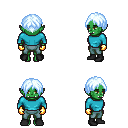
a pixel art fantasy rpg character, female body template, orc, green skin, teal long-sleeve shirt, teal pants, white cyan parted hairstyle, gold gloves, black shoes, four views (front, back, left, right), 2x2 character sprite sheet, small pixel art, hard edges, no anti-aliasing